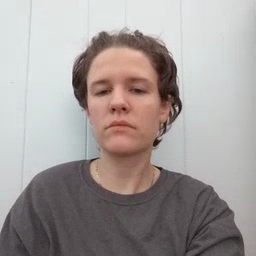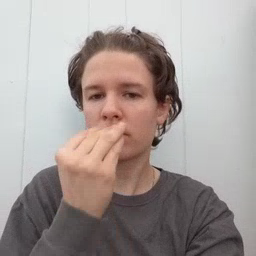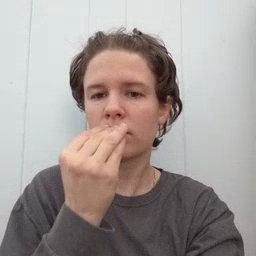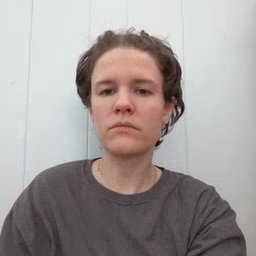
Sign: food